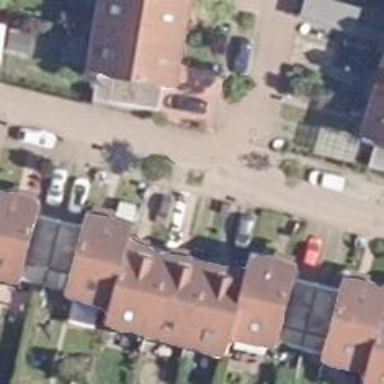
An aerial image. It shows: Residential road with sidewalk on the right side with good smoothness.